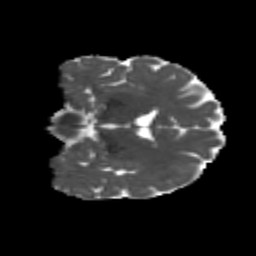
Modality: MD
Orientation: coronal
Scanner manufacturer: siemens
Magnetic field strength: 3 T
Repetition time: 4.16 s
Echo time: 0.0806 s